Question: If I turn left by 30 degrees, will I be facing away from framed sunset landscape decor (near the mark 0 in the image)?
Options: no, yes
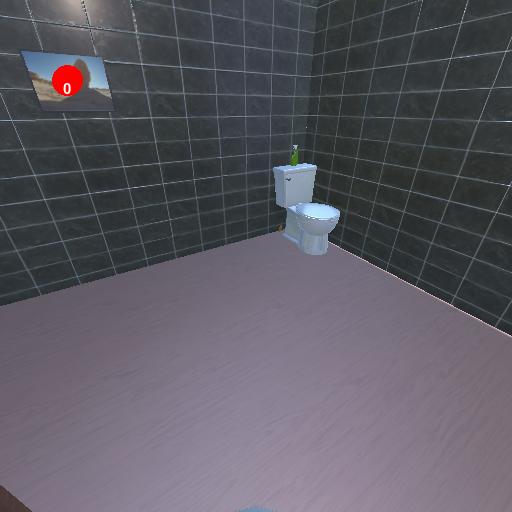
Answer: no